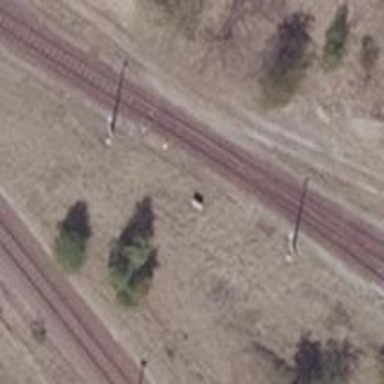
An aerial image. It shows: Railway switch.